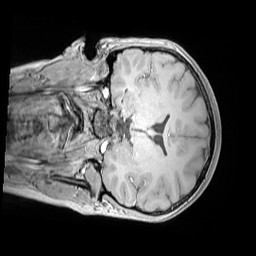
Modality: MP2RAGE
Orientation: coronal
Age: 12
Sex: female
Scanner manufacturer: siemens
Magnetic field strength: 3 T
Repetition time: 4 s
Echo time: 0.00303 s